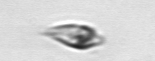
Label: Oxytoxum